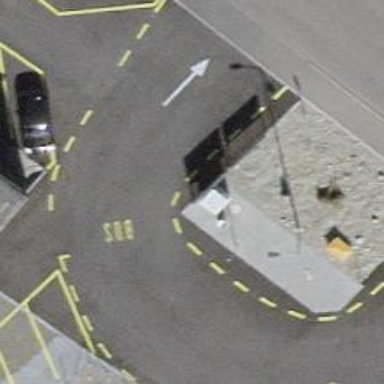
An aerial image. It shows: Bus stop equipped with public transport stop position.